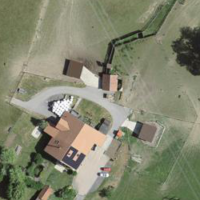
EUNIS habitat code: 52
Species observed at this site:
Trifolium repens